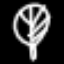
Label: leaf